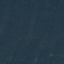
Land use / land cover: Forest